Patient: sex M, age 71
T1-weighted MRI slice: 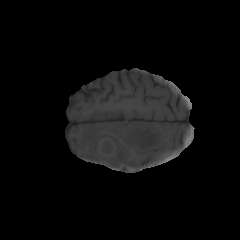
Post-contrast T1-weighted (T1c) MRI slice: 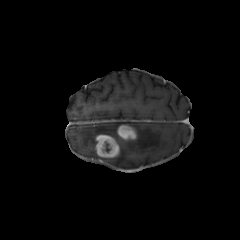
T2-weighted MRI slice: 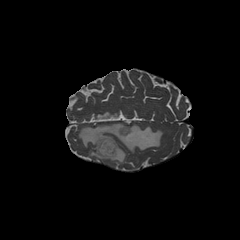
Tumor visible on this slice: yes
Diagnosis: Glioblastoma, IDH-wildtype
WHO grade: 4